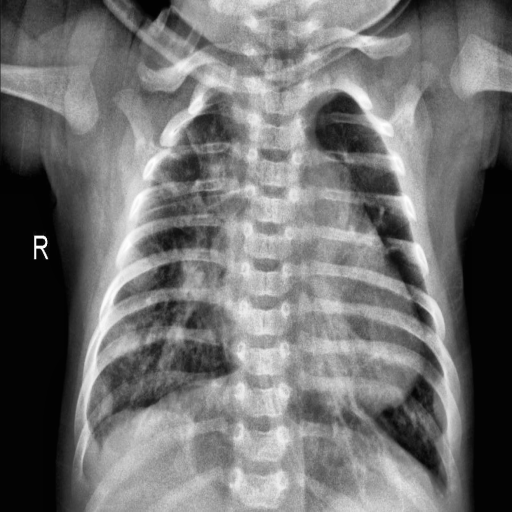
Finding: PNEUMONIA